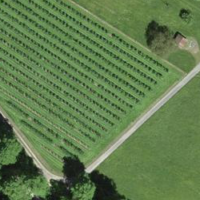
EUNIS habitat code: 24
Species observed at this site:
Cardamine pratensis